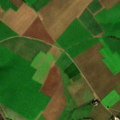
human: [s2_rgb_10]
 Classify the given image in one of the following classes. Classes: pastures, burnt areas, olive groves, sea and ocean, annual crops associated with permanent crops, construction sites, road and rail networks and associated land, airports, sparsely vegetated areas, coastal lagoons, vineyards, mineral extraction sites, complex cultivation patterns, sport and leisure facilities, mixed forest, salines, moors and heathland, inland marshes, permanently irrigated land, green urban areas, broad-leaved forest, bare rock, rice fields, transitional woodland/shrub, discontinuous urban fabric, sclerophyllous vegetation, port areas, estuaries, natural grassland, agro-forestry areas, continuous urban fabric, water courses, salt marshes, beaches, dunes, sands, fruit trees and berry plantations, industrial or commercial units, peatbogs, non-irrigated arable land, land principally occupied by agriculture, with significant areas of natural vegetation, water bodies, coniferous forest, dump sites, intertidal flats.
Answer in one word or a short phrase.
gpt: discontinuous urban fabric, non-irrigated arable land, complex cultivation patterns